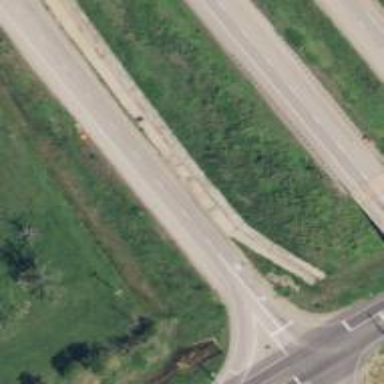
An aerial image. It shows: Tertiary road with frontage road.